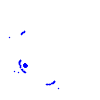
Particle: pion